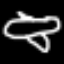
Label: airplane